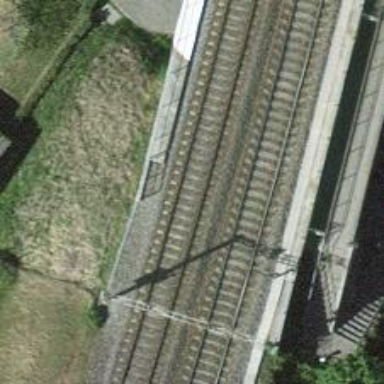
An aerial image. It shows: Railway track with contact line for electrification.